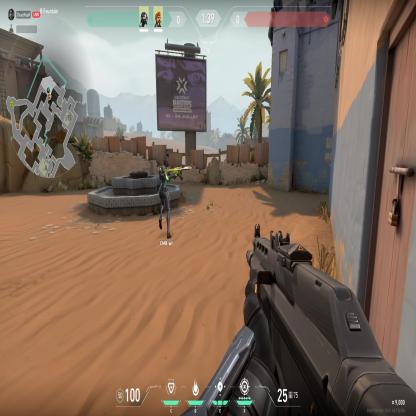
Label: teammate